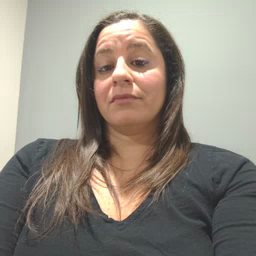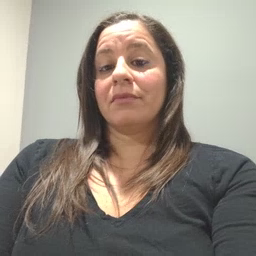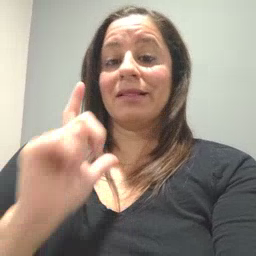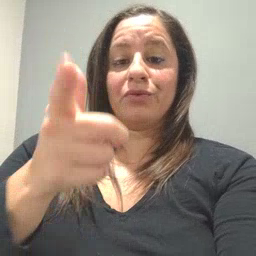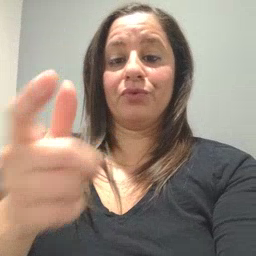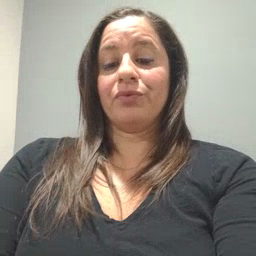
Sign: later